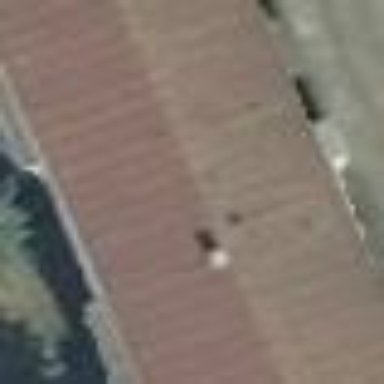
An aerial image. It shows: Gabled roof apartments building.